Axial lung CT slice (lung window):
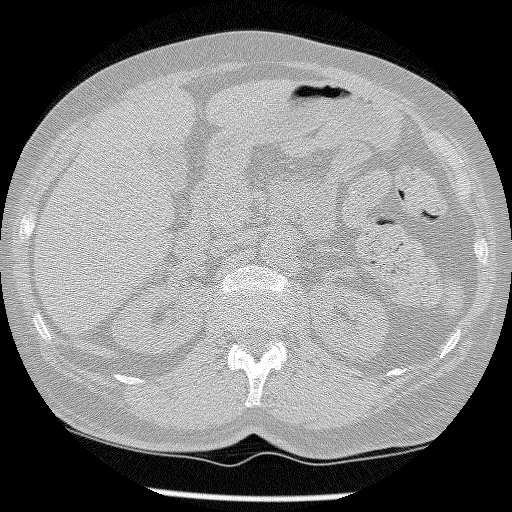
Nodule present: no